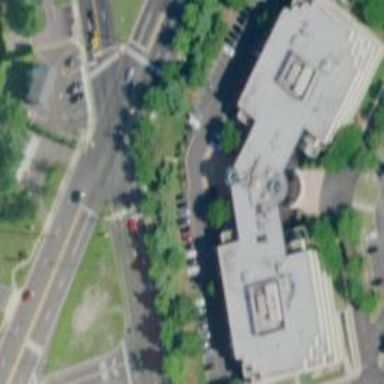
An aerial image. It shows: Office building.